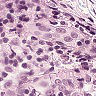
Metastatic tissue present: yes